Question: - 'N0'- 'm'- 'TBP'- 'BPG < 65535 =: BPG_max'
Now, let's downsize and consider an array of 'N0 = 90' elements with 'TBP = 32'.
- '3 blocks of 32 threads each looping once (m = 1)''3 x 32 x 1 = 96'- '2 blocks of 32 with m = 2''2 x 32 x 2 = 128'
With large arrays (100MB+) and lots of loops (10,000+), the factors get bigger and so the wastage can get very large, so ? That is, I'd like a procedure to optimize (where 'N' denotes actual work done):

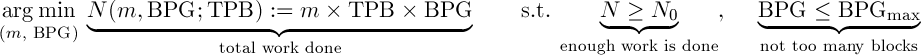
Answer: I would not be worried about "wasted" threads - GPU threads are lightweight.
You might actually want to increase the block size as this could increase the occupancy of your GPU. Note that SMX (in GeForce 6xx line) can only execute 16 concurrent blocks. Making blocks larger would allow you to schedule more threads to hide memory access latency.